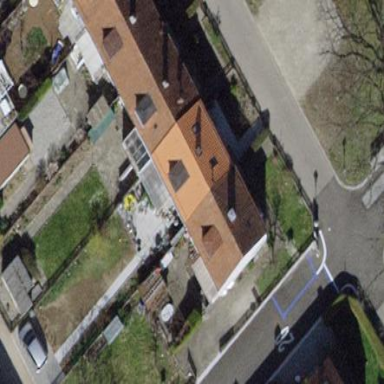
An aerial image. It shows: Semidetached house with gabled roof covered in tiles.